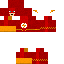
A male human skin with dark skin, wearing brown helmet dressed in a red hoodie and red pants, featuring a closed mouth.